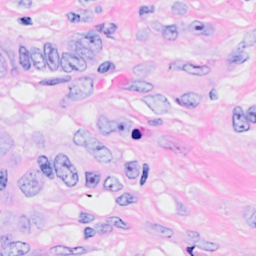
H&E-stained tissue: Breast